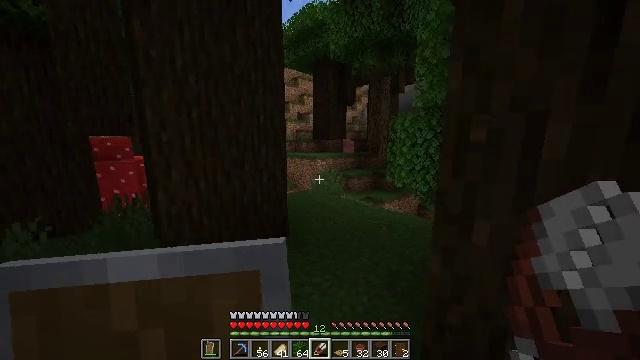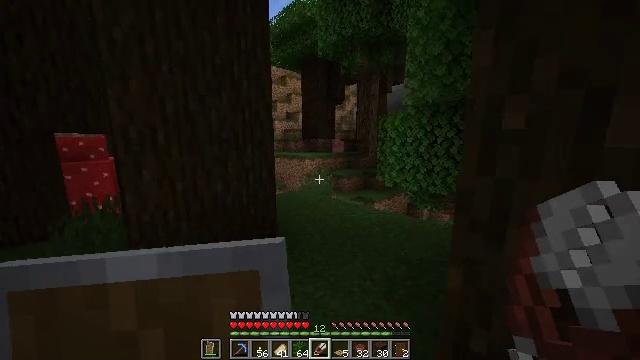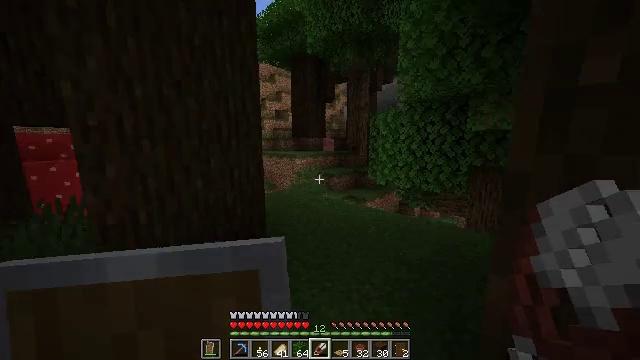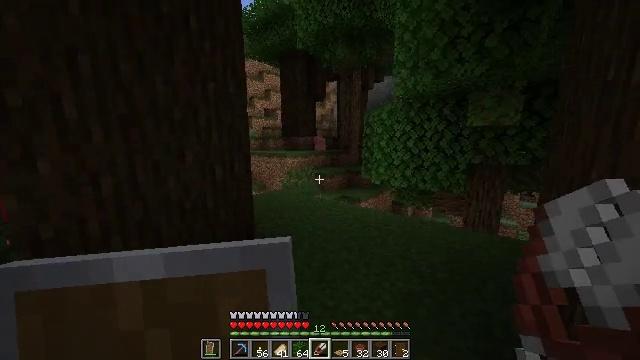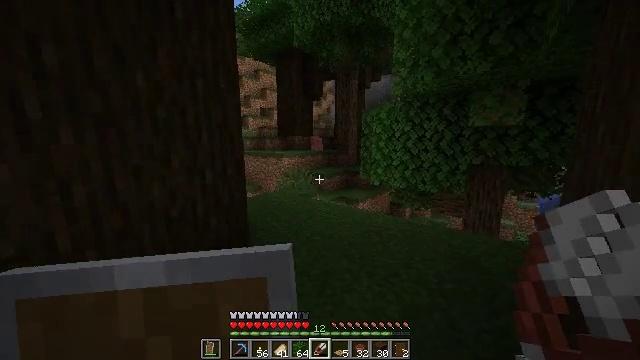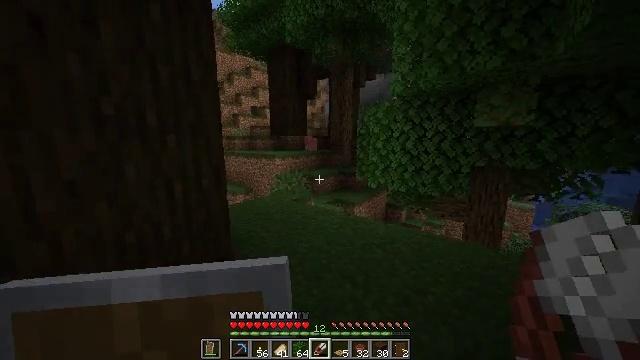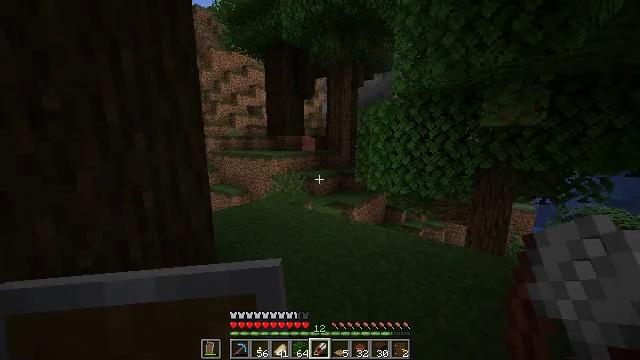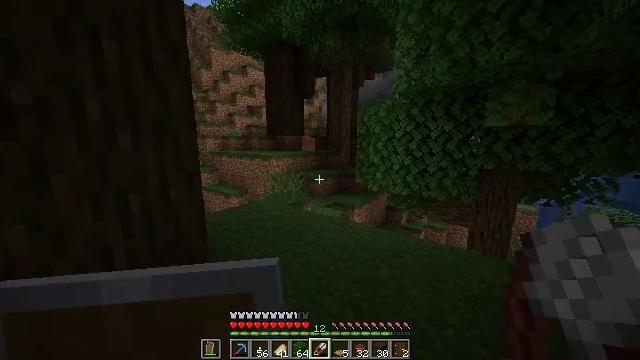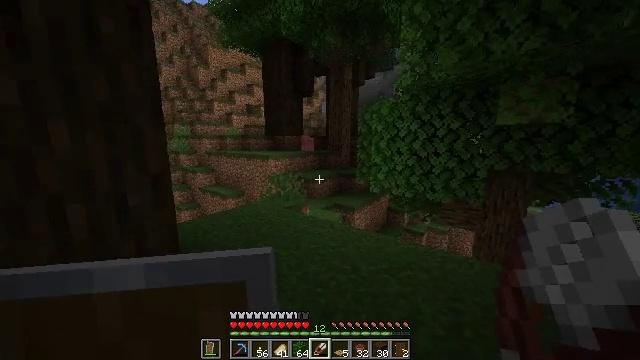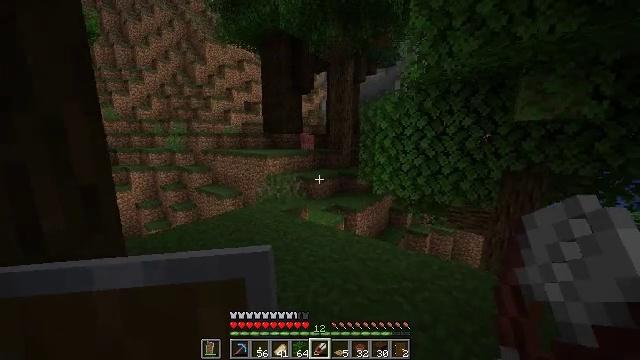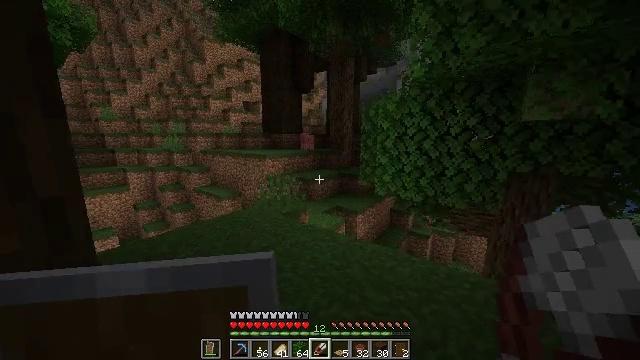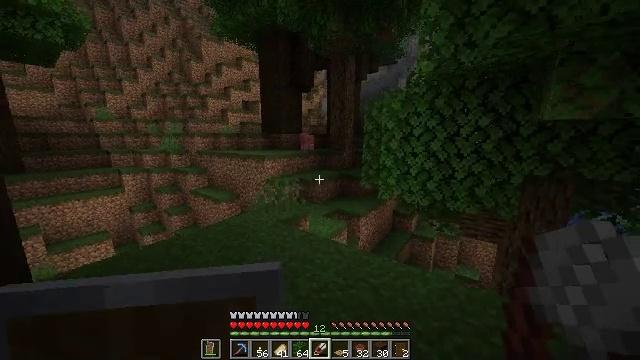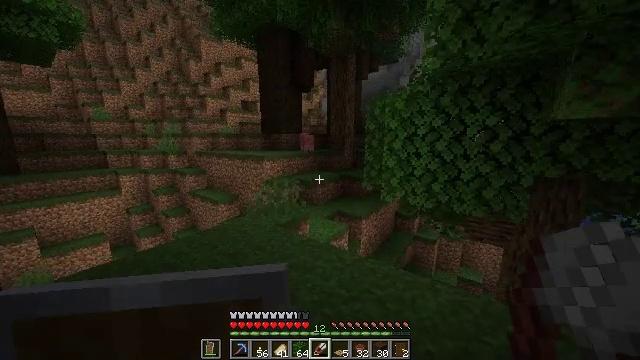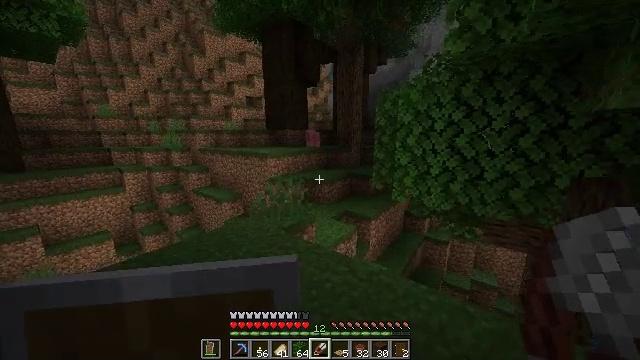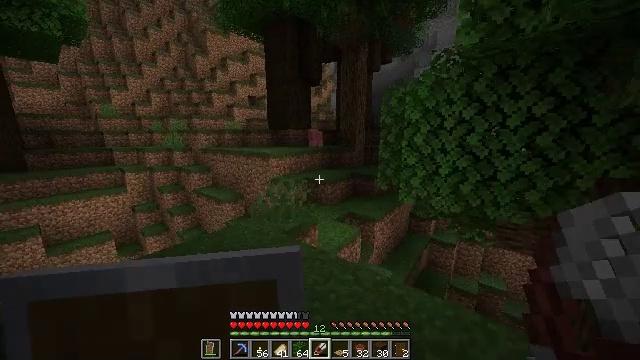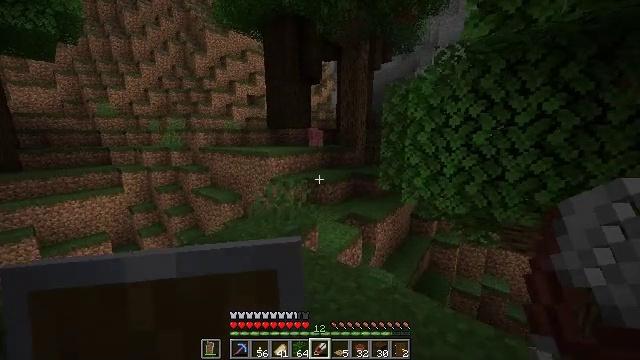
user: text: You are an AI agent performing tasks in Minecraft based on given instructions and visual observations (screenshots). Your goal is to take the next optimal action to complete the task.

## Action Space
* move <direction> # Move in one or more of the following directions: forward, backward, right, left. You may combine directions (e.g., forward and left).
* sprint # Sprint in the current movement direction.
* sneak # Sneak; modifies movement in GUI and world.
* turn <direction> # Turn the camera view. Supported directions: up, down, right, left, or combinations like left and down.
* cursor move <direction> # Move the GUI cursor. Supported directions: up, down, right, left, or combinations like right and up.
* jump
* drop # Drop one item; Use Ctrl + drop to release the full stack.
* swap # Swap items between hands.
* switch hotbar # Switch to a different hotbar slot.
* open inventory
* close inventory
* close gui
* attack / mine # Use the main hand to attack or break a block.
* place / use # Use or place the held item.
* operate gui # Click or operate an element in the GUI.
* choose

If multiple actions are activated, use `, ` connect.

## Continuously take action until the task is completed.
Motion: motion action
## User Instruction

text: Gather azure bluet from the ground.
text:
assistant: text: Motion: move forward, turn right
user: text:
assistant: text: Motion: move forward, turn right
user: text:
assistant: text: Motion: move forward, turn right
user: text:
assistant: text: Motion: move forward
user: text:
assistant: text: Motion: move forward, turn right
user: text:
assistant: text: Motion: move forward
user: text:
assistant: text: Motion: move forward
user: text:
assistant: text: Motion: move forward
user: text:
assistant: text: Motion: move forward
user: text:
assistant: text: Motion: move forward
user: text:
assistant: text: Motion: move forward
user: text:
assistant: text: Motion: move forward
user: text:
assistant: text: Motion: move forward, turn left and down
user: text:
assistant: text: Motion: move forward
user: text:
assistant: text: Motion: move forward
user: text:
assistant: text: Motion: move forward
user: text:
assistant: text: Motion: move forward, turn down
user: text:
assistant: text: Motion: move forward and move left
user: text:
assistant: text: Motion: move forward and move left
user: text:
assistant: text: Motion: move forward and move left, turn right and down
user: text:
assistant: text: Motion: move forward and move left, turn right and down
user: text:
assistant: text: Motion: move forward, turn right and down
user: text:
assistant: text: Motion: move forward
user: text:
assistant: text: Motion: move forward and move left
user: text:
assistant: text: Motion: move forward and move left, turn right
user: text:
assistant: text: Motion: move forward and move left, turn right
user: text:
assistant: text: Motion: move forward and move left, turn right and up
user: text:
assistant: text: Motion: move forward, turn right and up
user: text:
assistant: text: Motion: move forward
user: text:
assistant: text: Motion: move forward